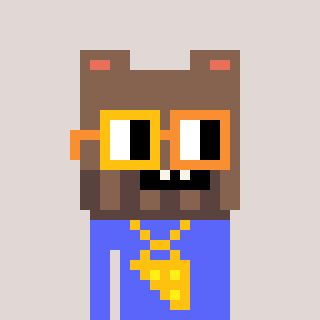
a pixel art character with square yellow and orange glasses, a bear-shaped head and a purple-colored body on a warm background